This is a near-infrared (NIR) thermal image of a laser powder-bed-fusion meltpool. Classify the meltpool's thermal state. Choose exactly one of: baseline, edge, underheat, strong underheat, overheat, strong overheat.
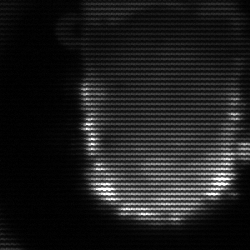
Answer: baseline